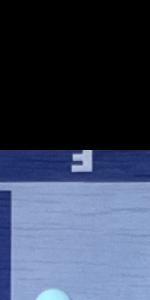
Label: Empty